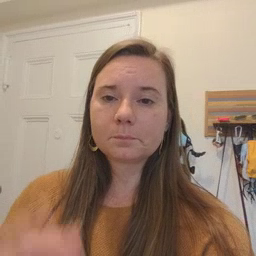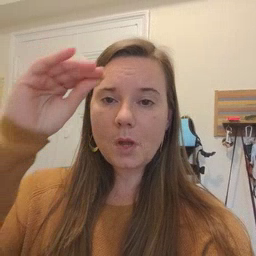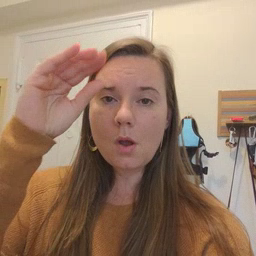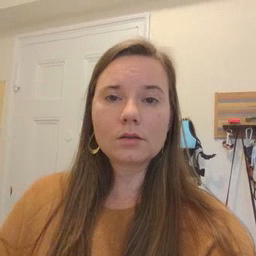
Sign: boy